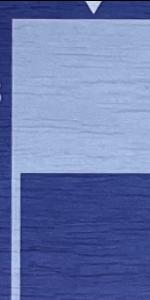
Label: Empty